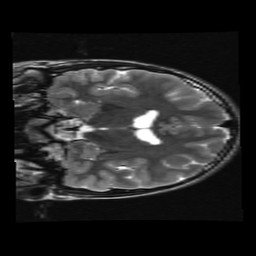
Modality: T2w
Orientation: coronal
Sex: male
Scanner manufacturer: ge
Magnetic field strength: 3 T
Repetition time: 5 s
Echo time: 0.101 s